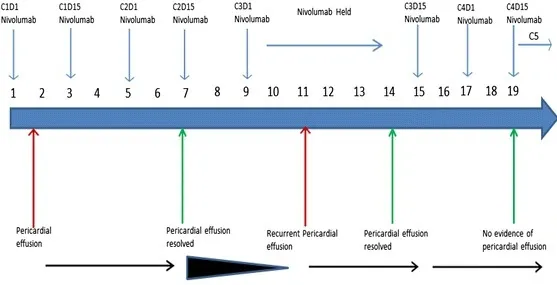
Timeline of nivolumab treatment related to the development of pericardial effusion and the use of steroid.
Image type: chart (chart)